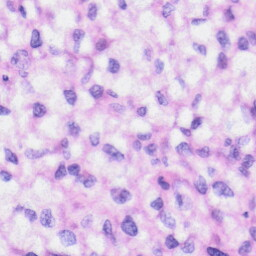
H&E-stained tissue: Liver